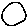
Label: circle